Field crop: maize
Growth stage: 2
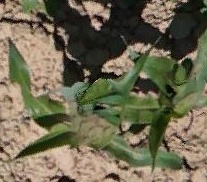
Species: maize